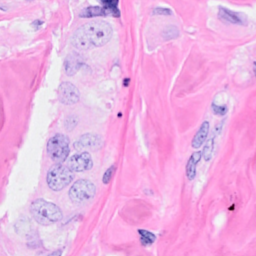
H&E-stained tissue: Breast